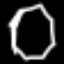
Label: octagon